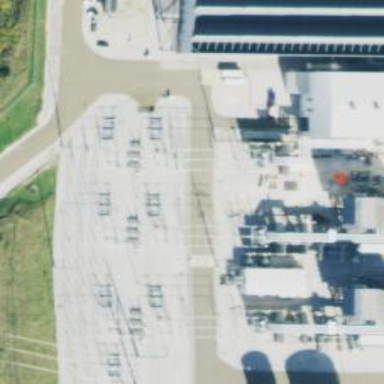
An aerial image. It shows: Switch for power supply.